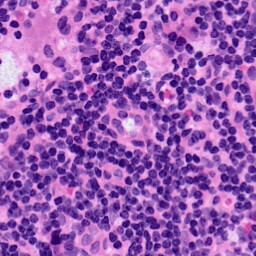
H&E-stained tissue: LymphNode